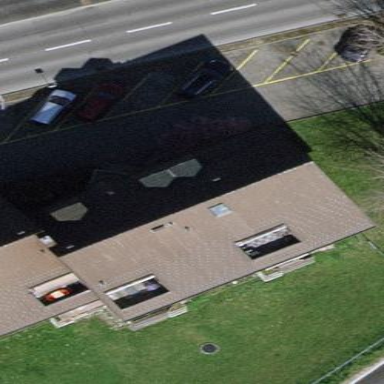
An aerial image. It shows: Gabled roof adorns the apartments building.